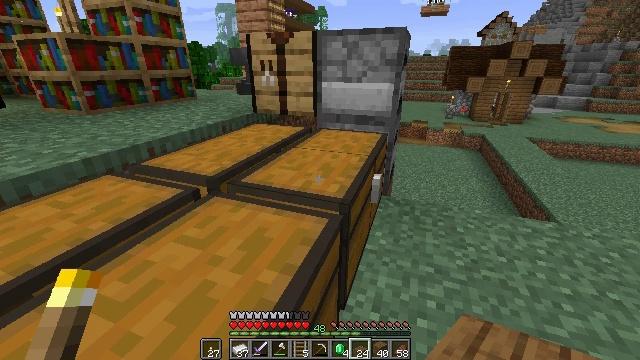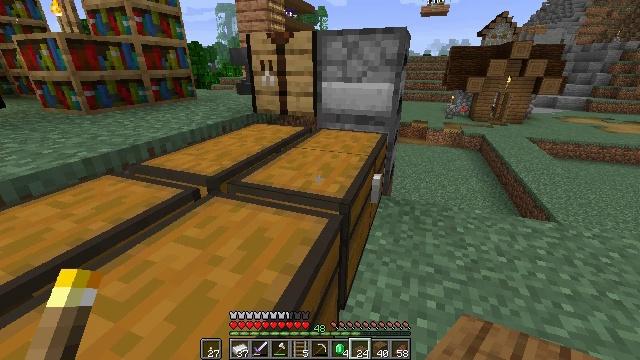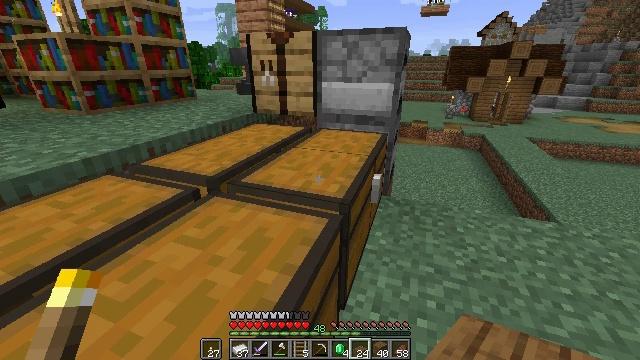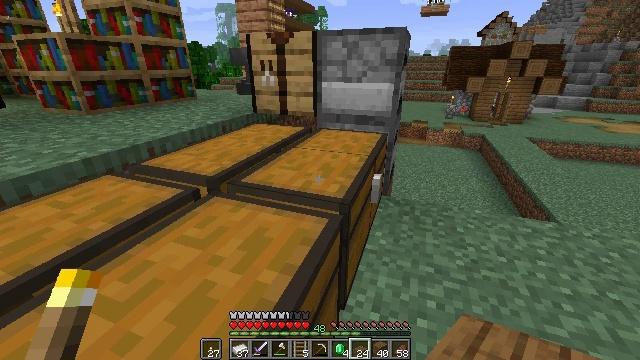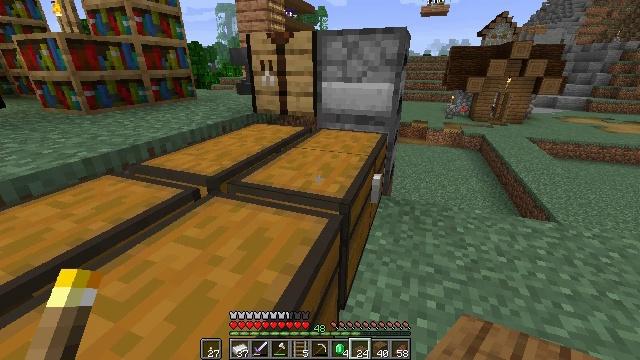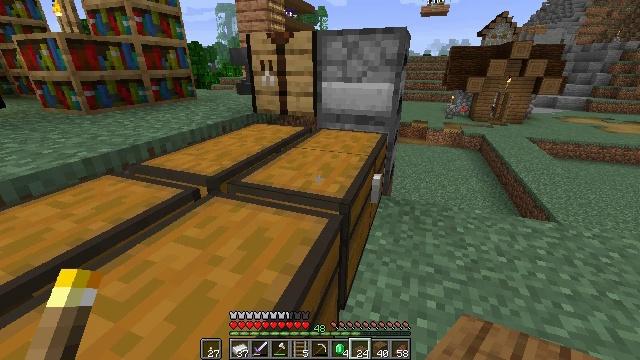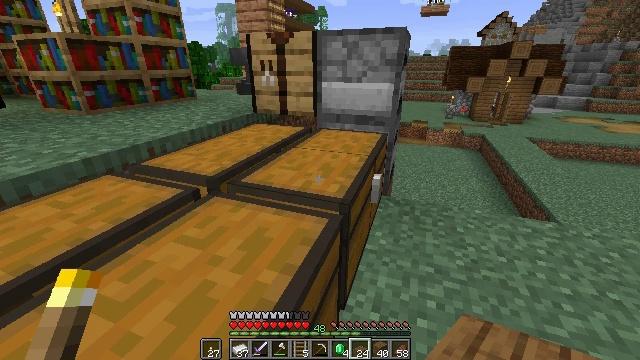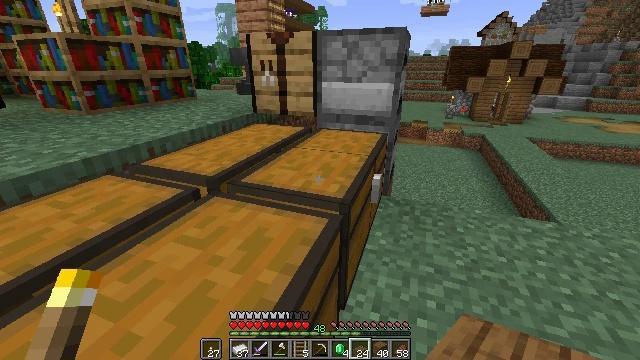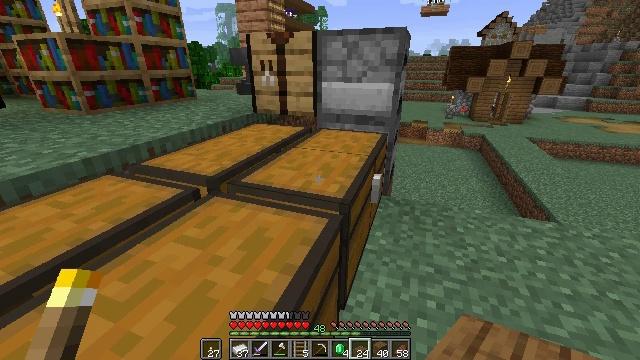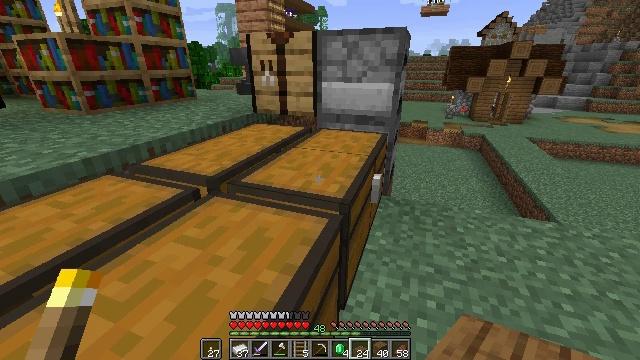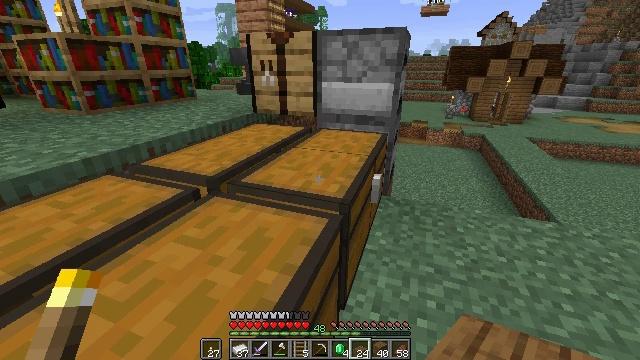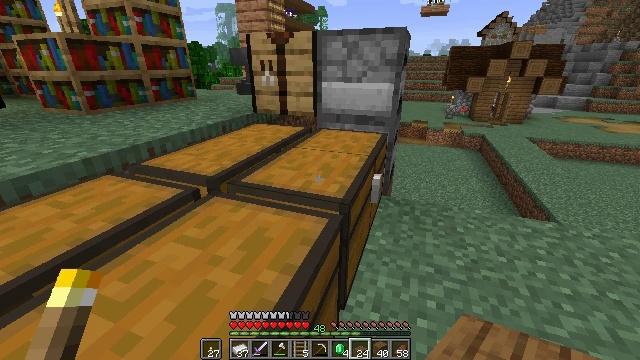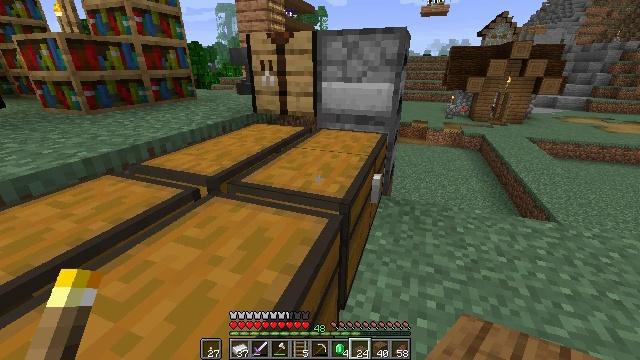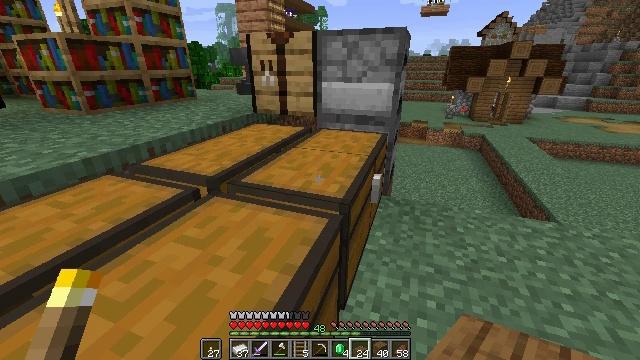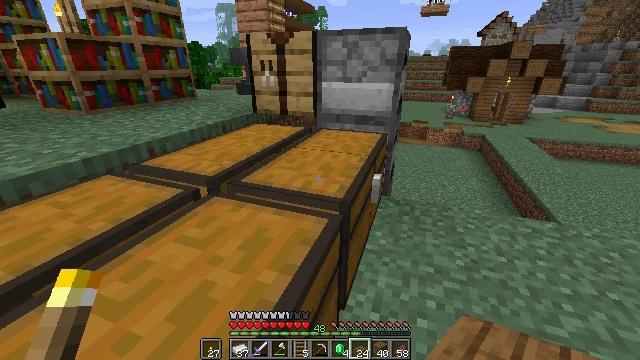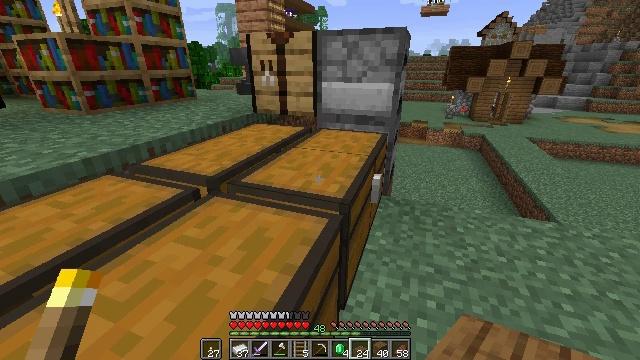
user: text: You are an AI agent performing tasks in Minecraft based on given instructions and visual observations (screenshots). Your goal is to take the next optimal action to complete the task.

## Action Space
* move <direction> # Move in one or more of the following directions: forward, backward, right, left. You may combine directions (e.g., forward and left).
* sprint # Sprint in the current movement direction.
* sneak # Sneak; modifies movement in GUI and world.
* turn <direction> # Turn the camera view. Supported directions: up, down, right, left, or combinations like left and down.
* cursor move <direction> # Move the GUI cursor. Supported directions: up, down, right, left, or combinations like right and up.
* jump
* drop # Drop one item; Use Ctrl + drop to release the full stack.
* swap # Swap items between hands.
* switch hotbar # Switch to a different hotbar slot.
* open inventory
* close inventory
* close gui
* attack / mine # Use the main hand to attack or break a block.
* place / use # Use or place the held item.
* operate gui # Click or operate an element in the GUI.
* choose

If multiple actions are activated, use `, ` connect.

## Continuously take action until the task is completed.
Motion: motion action
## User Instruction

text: Drop a spruce slab.
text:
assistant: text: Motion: no_op
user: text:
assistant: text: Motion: no_op
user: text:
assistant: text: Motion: no_op
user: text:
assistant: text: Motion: no_op
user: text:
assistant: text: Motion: no_op
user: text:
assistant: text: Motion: no_op
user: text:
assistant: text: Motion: no_op
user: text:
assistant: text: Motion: no_op
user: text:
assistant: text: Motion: no_op
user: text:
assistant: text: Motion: no_op
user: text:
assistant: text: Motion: no_op
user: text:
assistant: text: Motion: no_op
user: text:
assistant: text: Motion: no_op
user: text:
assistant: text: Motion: no_op
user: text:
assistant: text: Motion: no_op
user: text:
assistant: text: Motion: no_op
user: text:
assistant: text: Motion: no_op
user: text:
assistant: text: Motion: no_op
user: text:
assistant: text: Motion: no_op
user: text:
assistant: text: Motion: no_op
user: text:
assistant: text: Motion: no_op
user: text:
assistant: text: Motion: no_op
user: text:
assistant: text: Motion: no_op
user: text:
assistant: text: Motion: no_op
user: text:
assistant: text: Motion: no_op
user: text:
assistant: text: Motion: no_op
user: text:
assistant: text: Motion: no_op
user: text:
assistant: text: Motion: no_op
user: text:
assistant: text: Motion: no_op
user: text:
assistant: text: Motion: no_op